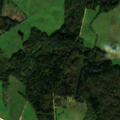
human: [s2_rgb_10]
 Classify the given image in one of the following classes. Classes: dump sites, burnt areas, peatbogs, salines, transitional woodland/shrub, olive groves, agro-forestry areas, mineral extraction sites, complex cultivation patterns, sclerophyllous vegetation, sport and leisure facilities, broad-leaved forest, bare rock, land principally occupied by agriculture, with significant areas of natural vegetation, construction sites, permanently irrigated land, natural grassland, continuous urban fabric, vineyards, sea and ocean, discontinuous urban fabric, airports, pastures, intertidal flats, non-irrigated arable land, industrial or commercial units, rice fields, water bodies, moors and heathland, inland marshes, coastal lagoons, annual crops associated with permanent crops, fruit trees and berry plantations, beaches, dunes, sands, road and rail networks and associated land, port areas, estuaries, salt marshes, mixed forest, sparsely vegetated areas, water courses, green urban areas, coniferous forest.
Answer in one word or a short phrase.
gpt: non-irrigated arable land, pastures, complex cultivation patterns, broad-leaved forest, mixed forest